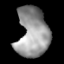
Tissue: lung
Cell type: T cells
Senescence score: 0.1796
Nuclear area (px): 1531
Mean DAPI intensity: 151.351